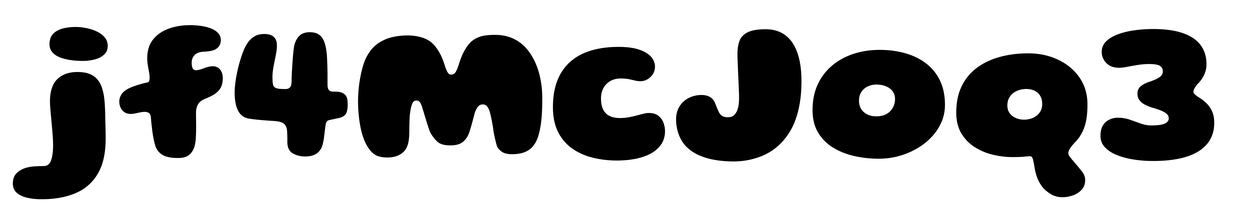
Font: Gluten_ExtraBold